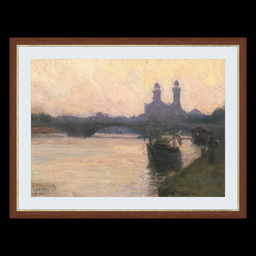
Label: decoration